Interaction volume radius: 10 \u00c5
Interaction volume height: 15 \u00c5
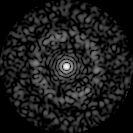
Disorder parameter: 0.8297